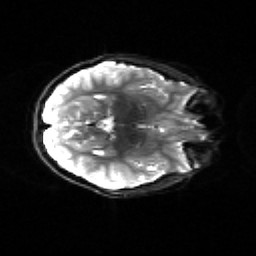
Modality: sbref
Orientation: axial
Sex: female
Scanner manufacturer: siemens
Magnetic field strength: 3 T
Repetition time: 5 s
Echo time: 0.071 s